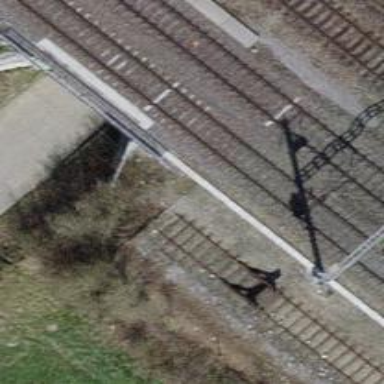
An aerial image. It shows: Railway buffer stop.